Question: I try to debug a javascript function called from Generate Thumbnails plugin in Wordpress. The function uses jquery. So the actual call that I want to debug occurs in jquery.
The problem is that default jquery.js inside Wordpress is minimized and therefore obscure. I changed that file with the uncompressed version of jquery.js file in wp-includes\js\jquery.
But when I debug that function with Firebug's debugger, Firebug still shows me the old, minimized version of jquery:

I copied the location of the script file shown in Firebug and opened it in browser: <URL>
This time, the true, uncompressed version of jquery.js was opened.
It seems like Firebug opens the old version of jquery. I restarted the Firefox but it wasn't resolved.
What might be the reason of this problem? Is this Firebug related or Wordpress related?
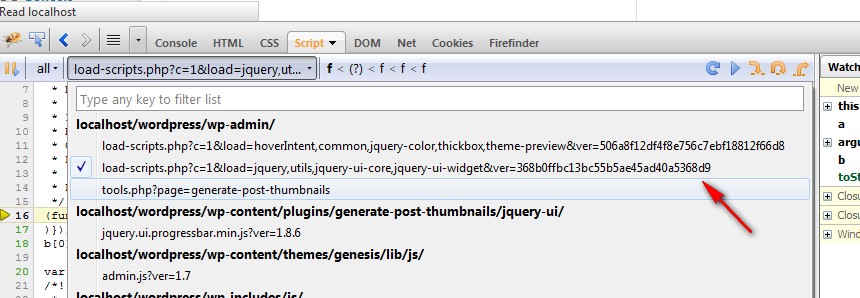
Answer: I'd agree with the people who commented on your question - it seems like a browser cache problem.
If it's a test system, one thing I'd suggest is setting the 'WP_DEBUG' constant to 'true' in your 'wp-config'. That'll download the uncompressed versions of the javascript libraries. That has two advantages:
1. You don't have to copy different javascript files around, and
2. The file names differ from the standard ones (they have .dev in them, from memory), so you shouldn't hit any caching issues.
I'm assuming there's an uncompressed version of jquery in WordPress. Apologies if there isn't; I haven't checked. But in general I'd recommend this approach.
See <URL> in the codex for more information.